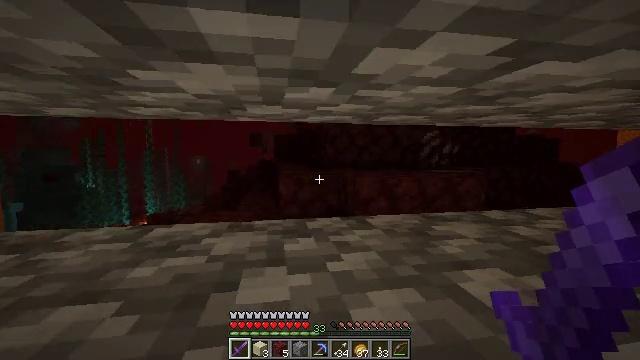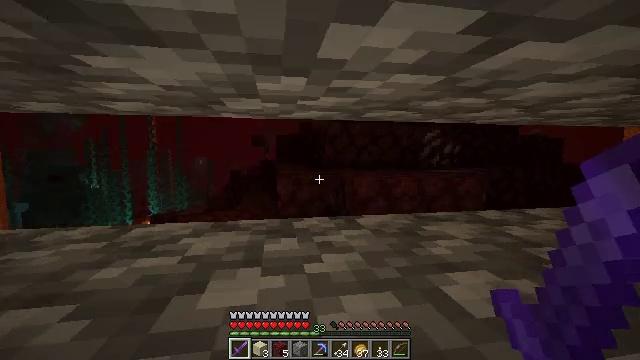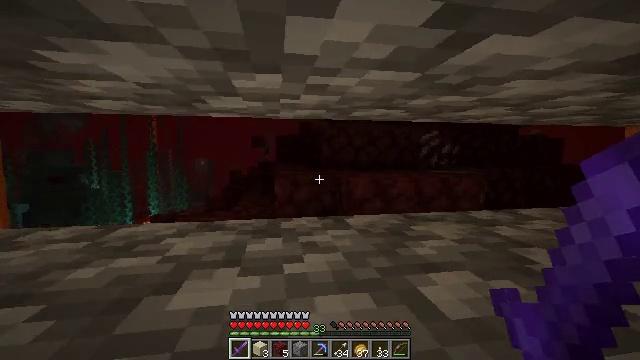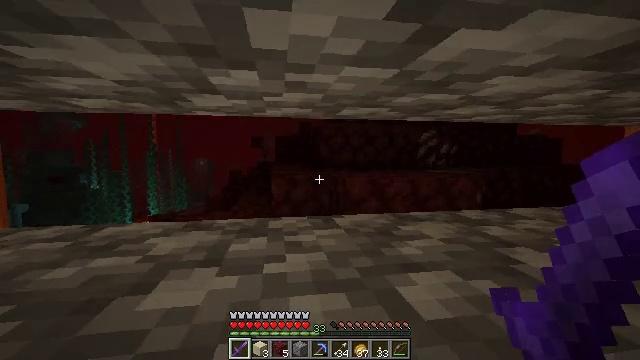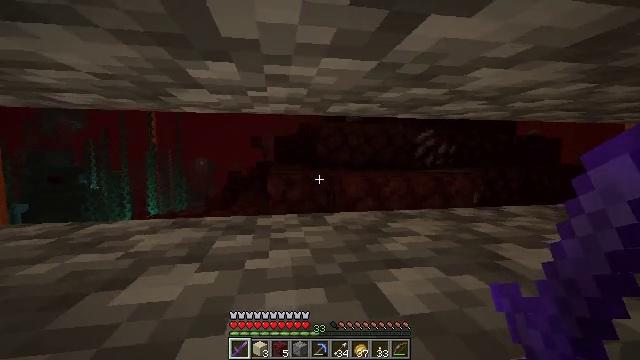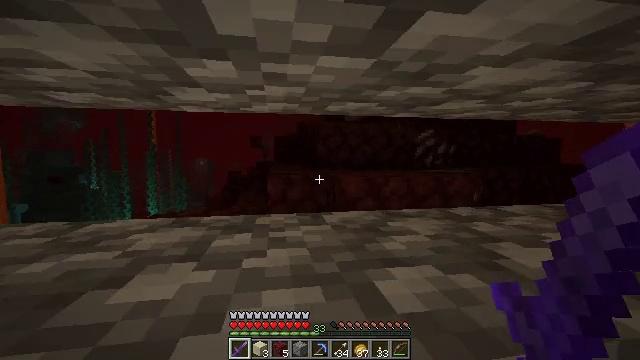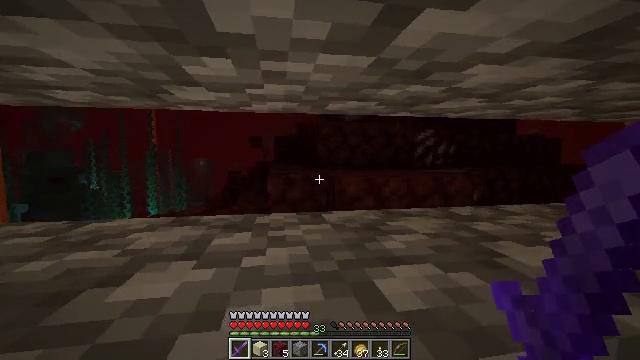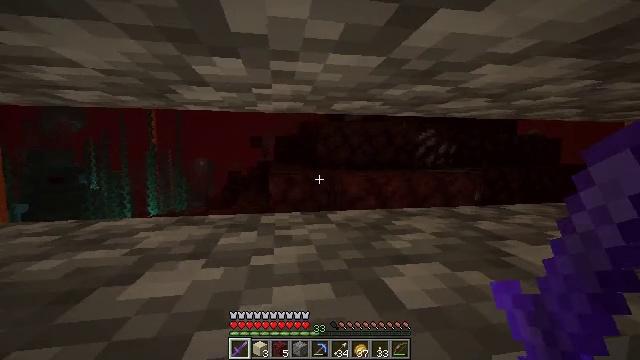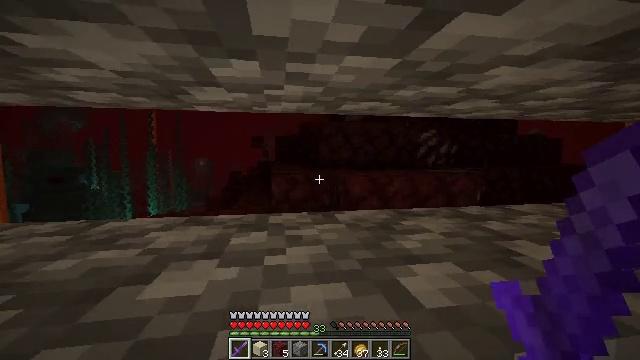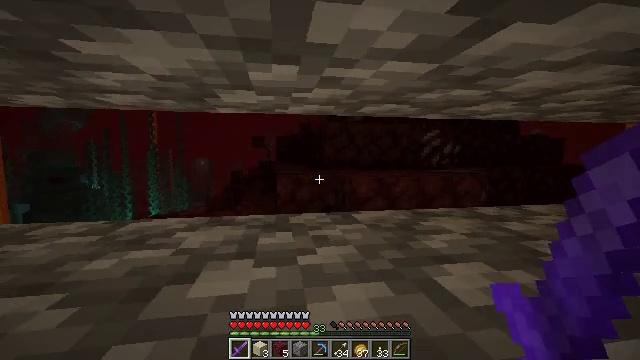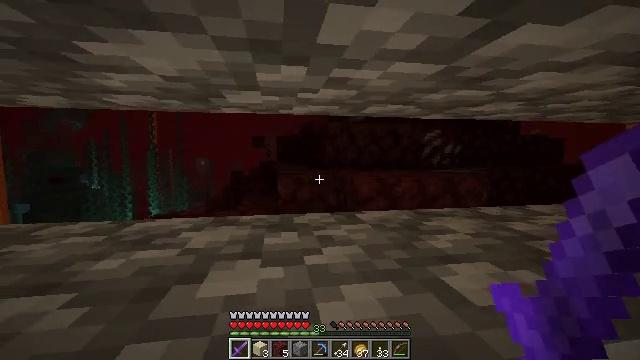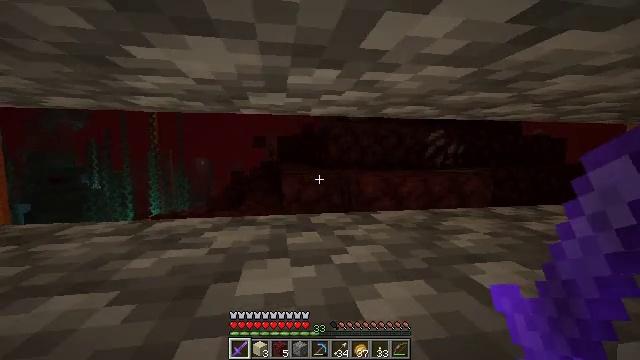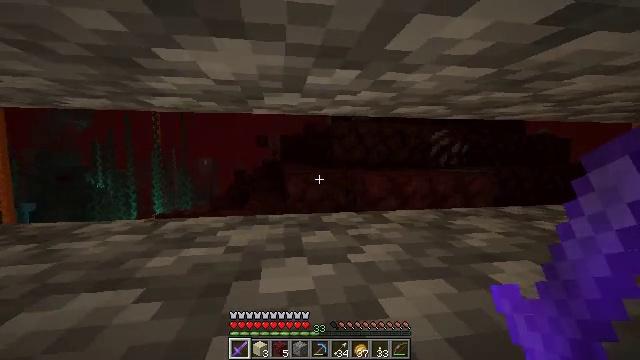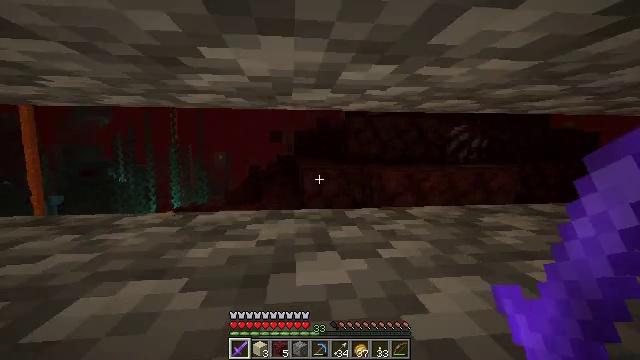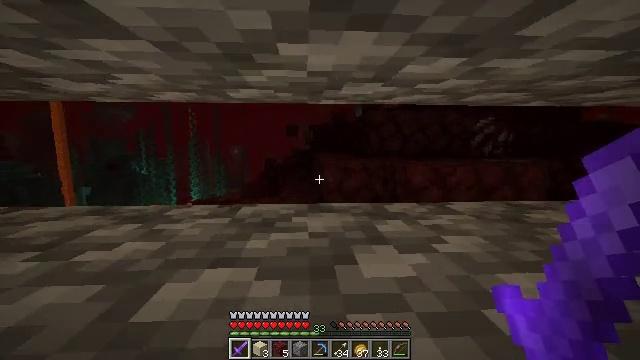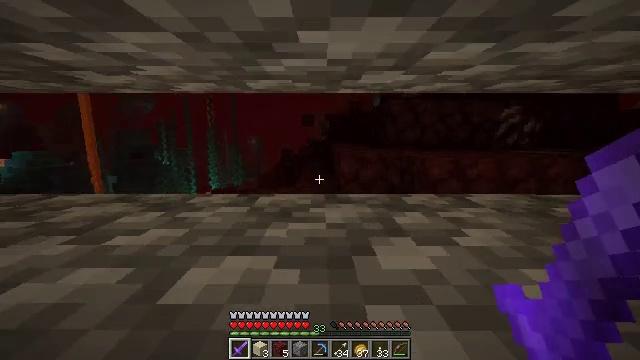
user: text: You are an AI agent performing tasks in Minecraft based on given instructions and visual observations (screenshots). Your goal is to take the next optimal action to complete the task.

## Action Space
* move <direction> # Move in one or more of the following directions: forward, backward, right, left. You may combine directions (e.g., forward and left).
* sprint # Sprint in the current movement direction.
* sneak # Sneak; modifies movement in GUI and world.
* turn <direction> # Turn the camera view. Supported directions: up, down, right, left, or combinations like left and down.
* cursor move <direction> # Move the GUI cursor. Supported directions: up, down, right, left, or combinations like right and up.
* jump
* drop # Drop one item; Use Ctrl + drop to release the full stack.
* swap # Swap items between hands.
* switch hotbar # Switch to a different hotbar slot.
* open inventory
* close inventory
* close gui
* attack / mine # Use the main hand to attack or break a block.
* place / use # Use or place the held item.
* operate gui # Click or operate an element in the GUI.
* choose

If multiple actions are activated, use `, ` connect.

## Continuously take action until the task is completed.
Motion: motion action
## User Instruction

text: Break the cobblestone slab to recycle it.
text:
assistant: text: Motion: move forward and move right, sneak
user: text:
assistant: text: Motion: move forward and move right, sneak
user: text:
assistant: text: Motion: sneak
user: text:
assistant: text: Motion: sneak
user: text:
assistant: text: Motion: sneak
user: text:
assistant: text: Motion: move left, sneak
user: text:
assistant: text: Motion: move left, sneak
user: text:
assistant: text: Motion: move left, sneak
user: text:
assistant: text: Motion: move left, sneak
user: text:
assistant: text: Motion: move left, sneak
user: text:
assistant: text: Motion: move left, sneak
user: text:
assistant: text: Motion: move left, sneak
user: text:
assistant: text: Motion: move left, sneak, turn left and down
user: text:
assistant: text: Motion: move left, sneak, turn left and down
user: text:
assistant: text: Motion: move left, sneak, turn left and down
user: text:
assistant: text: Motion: move left, sneak, turn left and down
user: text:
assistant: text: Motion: sneak
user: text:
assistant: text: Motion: sneak
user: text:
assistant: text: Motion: turn down
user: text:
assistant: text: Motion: turn down
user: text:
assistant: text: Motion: no_op
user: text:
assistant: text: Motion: turn down
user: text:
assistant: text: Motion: turn down
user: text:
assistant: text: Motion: turn down
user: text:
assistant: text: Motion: no_op
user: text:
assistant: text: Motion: no_op
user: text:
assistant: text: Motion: no_op
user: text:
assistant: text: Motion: no_op
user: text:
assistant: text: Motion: no_op
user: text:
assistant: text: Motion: no_op